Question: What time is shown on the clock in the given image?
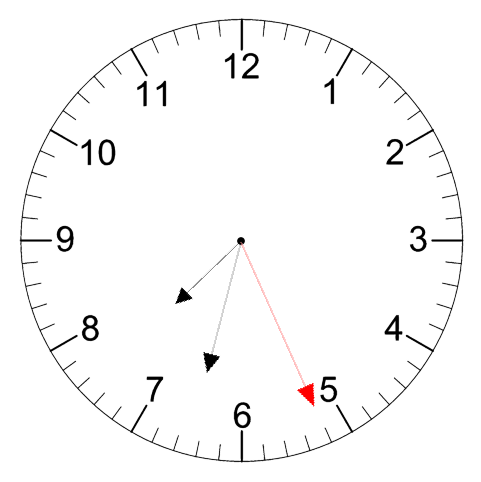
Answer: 07:32:26